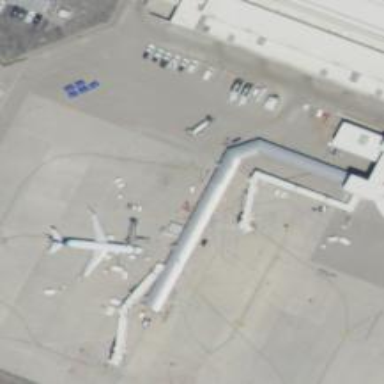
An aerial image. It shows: Airport gate.